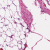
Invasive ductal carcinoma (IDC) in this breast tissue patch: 0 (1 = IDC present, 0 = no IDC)